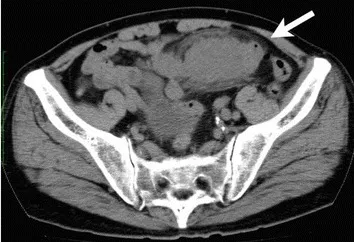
Computed tomography. Abdominal computed tomography showing an intra-abdominal abscess adjacent to the small intestine.
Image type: radiology (ct)